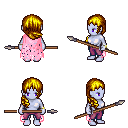
a pixel art fantasy rpg character, female body template, dark elf, purple skin, pink tattered cape, magenta pants, blonde right-swept hairstyle, bracelets, spear, four views (front, back, left, right), 2x2 character sprite sheet, small pixel art, hard edges, no anti-aliasing